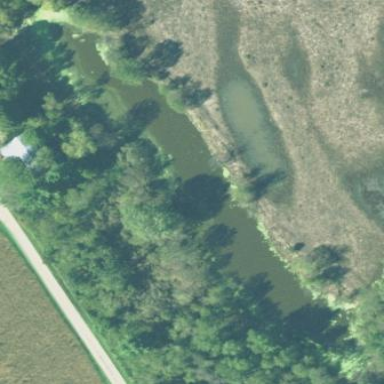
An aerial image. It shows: Pond surrounded by natural water.